The image folds the raw vibration samples of a bearing signal into a 2-D grayscale square (signal-to-image encoding). Classify the bearing condition as one of: normal, inner_race, outer_race, ball.
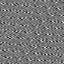
Answer: inner_race